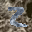
Label: 2